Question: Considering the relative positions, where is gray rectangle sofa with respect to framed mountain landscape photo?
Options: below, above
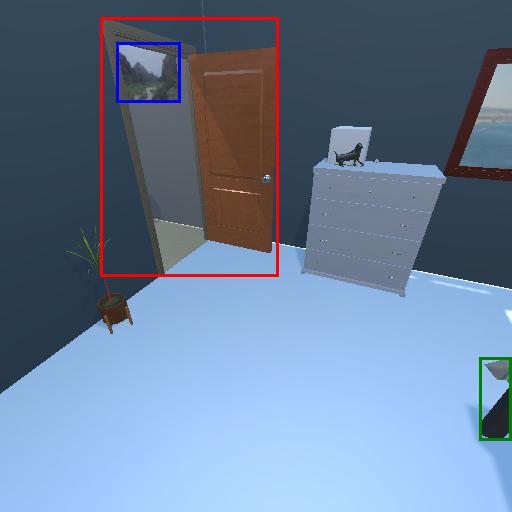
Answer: below